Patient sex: M
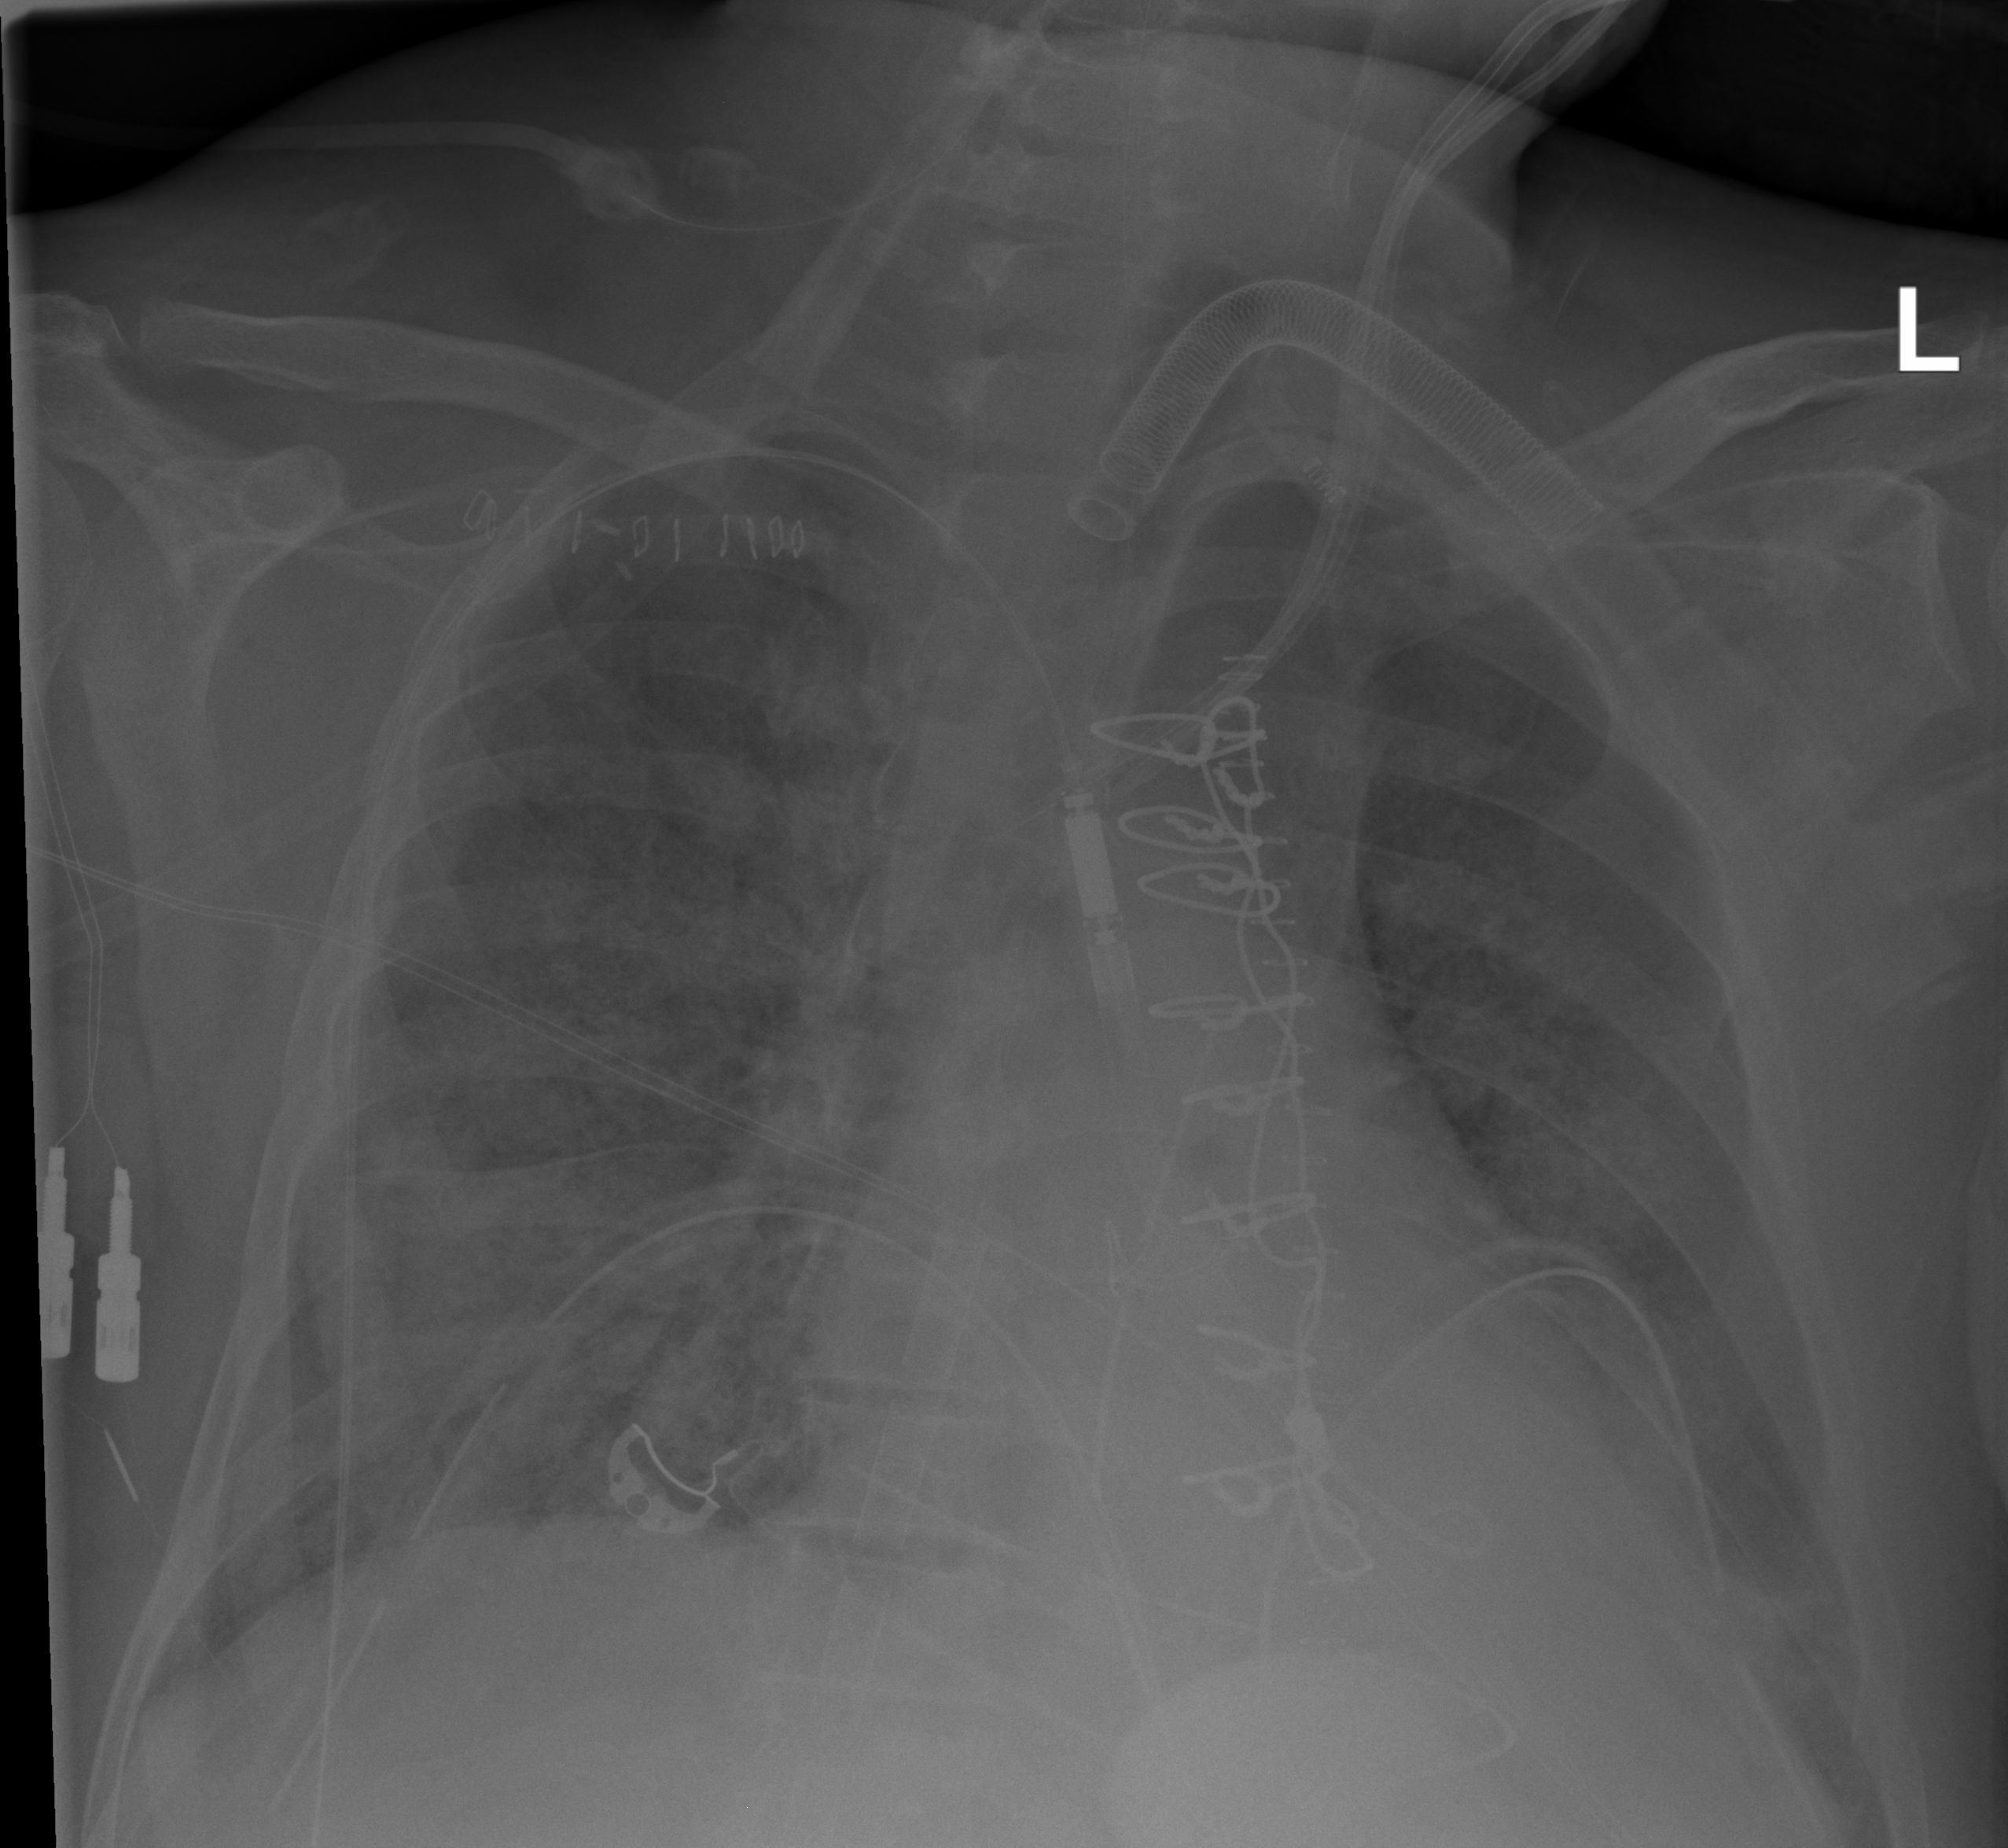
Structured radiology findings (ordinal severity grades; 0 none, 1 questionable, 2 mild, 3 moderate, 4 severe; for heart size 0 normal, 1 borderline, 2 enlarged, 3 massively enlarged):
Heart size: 2
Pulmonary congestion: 4
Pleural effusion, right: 0
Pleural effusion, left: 2
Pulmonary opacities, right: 4
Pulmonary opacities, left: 4
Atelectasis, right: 3
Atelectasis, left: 3